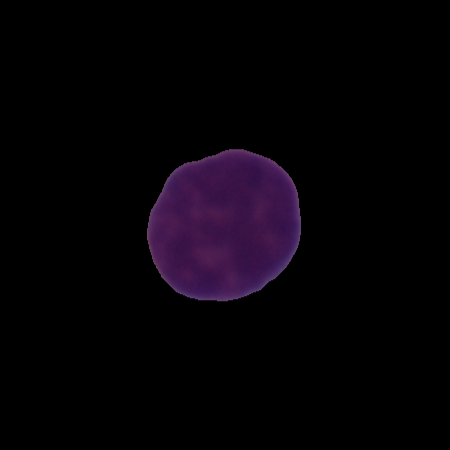
Label: healthy